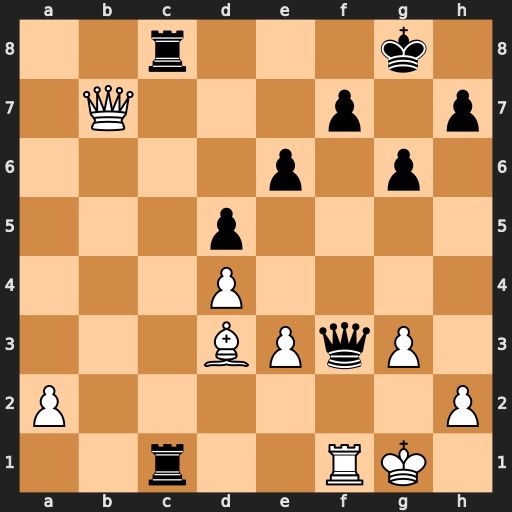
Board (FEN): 2r3k1/1Q3p1p/4p1p1/3p4/3P4/3BPqP1/P6P/2r2RK1
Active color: w
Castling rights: -
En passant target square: -
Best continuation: Qxc8+ Rxc8 Rxf3